RGB frame:
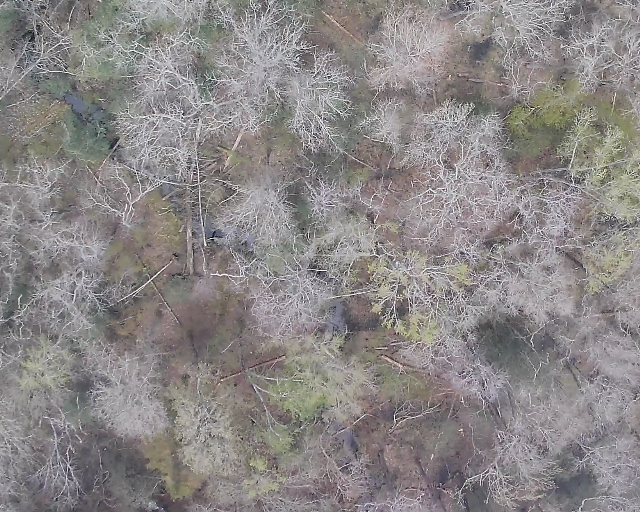
Thermal frame:
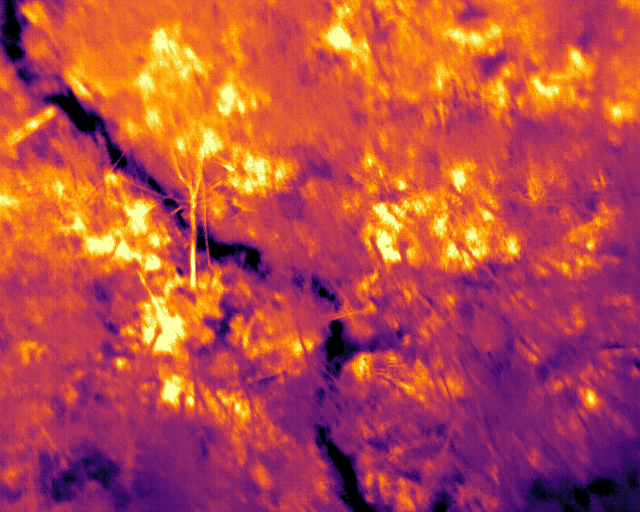
Captured: 2026-02-26 03:10:37
Pixels at or above 80 °C: 0 (fraction of frame: 0)